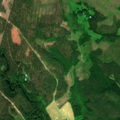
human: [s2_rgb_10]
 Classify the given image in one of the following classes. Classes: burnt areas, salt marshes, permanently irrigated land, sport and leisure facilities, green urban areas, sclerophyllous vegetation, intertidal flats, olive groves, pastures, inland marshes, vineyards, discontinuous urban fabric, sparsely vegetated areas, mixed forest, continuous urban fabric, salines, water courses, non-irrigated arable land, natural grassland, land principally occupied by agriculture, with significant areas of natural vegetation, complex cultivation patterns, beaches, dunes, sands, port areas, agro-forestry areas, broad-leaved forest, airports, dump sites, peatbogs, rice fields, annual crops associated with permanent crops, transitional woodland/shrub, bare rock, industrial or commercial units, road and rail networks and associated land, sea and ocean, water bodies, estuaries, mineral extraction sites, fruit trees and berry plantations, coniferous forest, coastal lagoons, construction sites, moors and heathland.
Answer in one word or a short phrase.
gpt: coniferous forest, mixed forest, transitional woodland/shrub